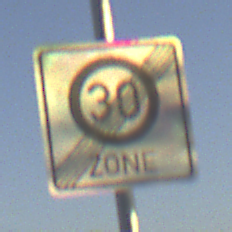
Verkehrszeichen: EndeZone30
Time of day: SunriseSunset
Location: Outdoor (RoadRail)
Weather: Clear
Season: NotSpecified
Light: Natural